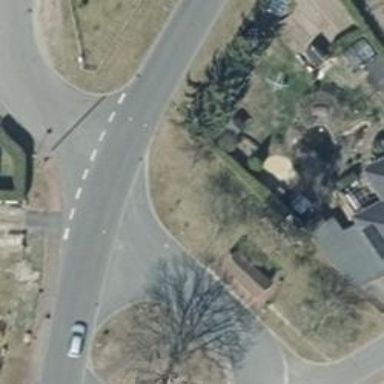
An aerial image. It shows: Emergency access point on the road.